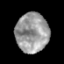
Tissue: prostate
Cell type: Epithelial cells
Senescence score: 0.291
Nuclear area (px): 1270
Mean DAPI intensity: 154.479